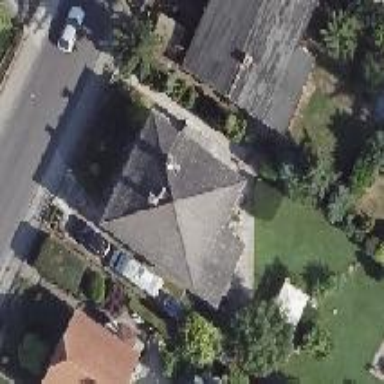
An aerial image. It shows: Detached building.